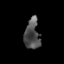
Tissue: lung
Cell type: Others
Senescence score: 0.1534
Nuclear area (px): 452
Mean DAPI intensity: 80.069